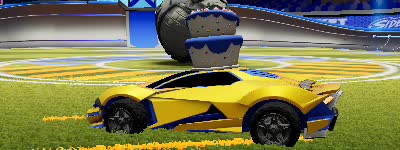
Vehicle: werewolf